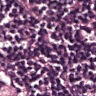
Metastatic tissue present: no